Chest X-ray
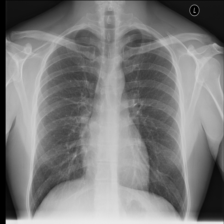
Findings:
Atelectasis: negative
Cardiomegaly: negative
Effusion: negative
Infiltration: positive
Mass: negative
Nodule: negative
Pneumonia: negative
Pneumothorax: negative
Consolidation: negative
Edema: negative
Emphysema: negative
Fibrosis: negative
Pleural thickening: negative
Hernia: negative